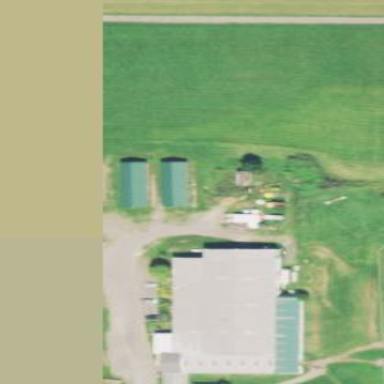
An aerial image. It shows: Farmyard area.